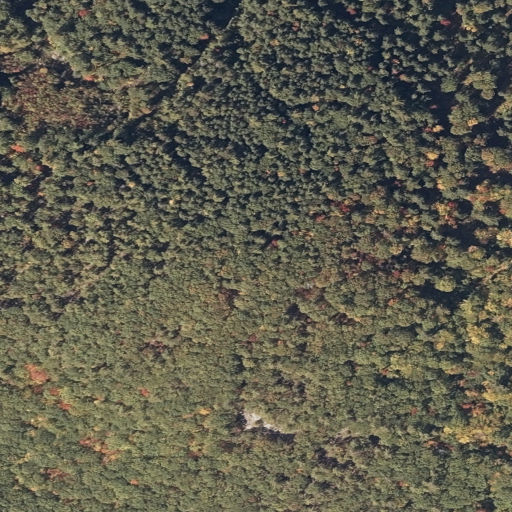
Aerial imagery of mountain in Maine named Black Mountain containing deciduous forest, evergreen forest, mixed forest, shrub, pasture, and open development